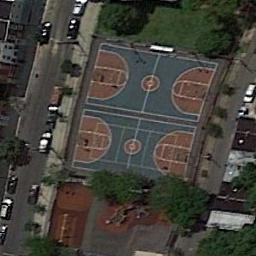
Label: basketball_court